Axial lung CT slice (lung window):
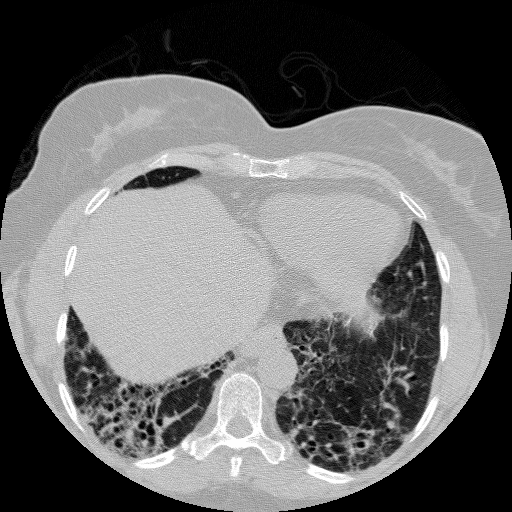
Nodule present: no